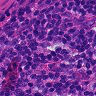
Metastatic tissue present: no